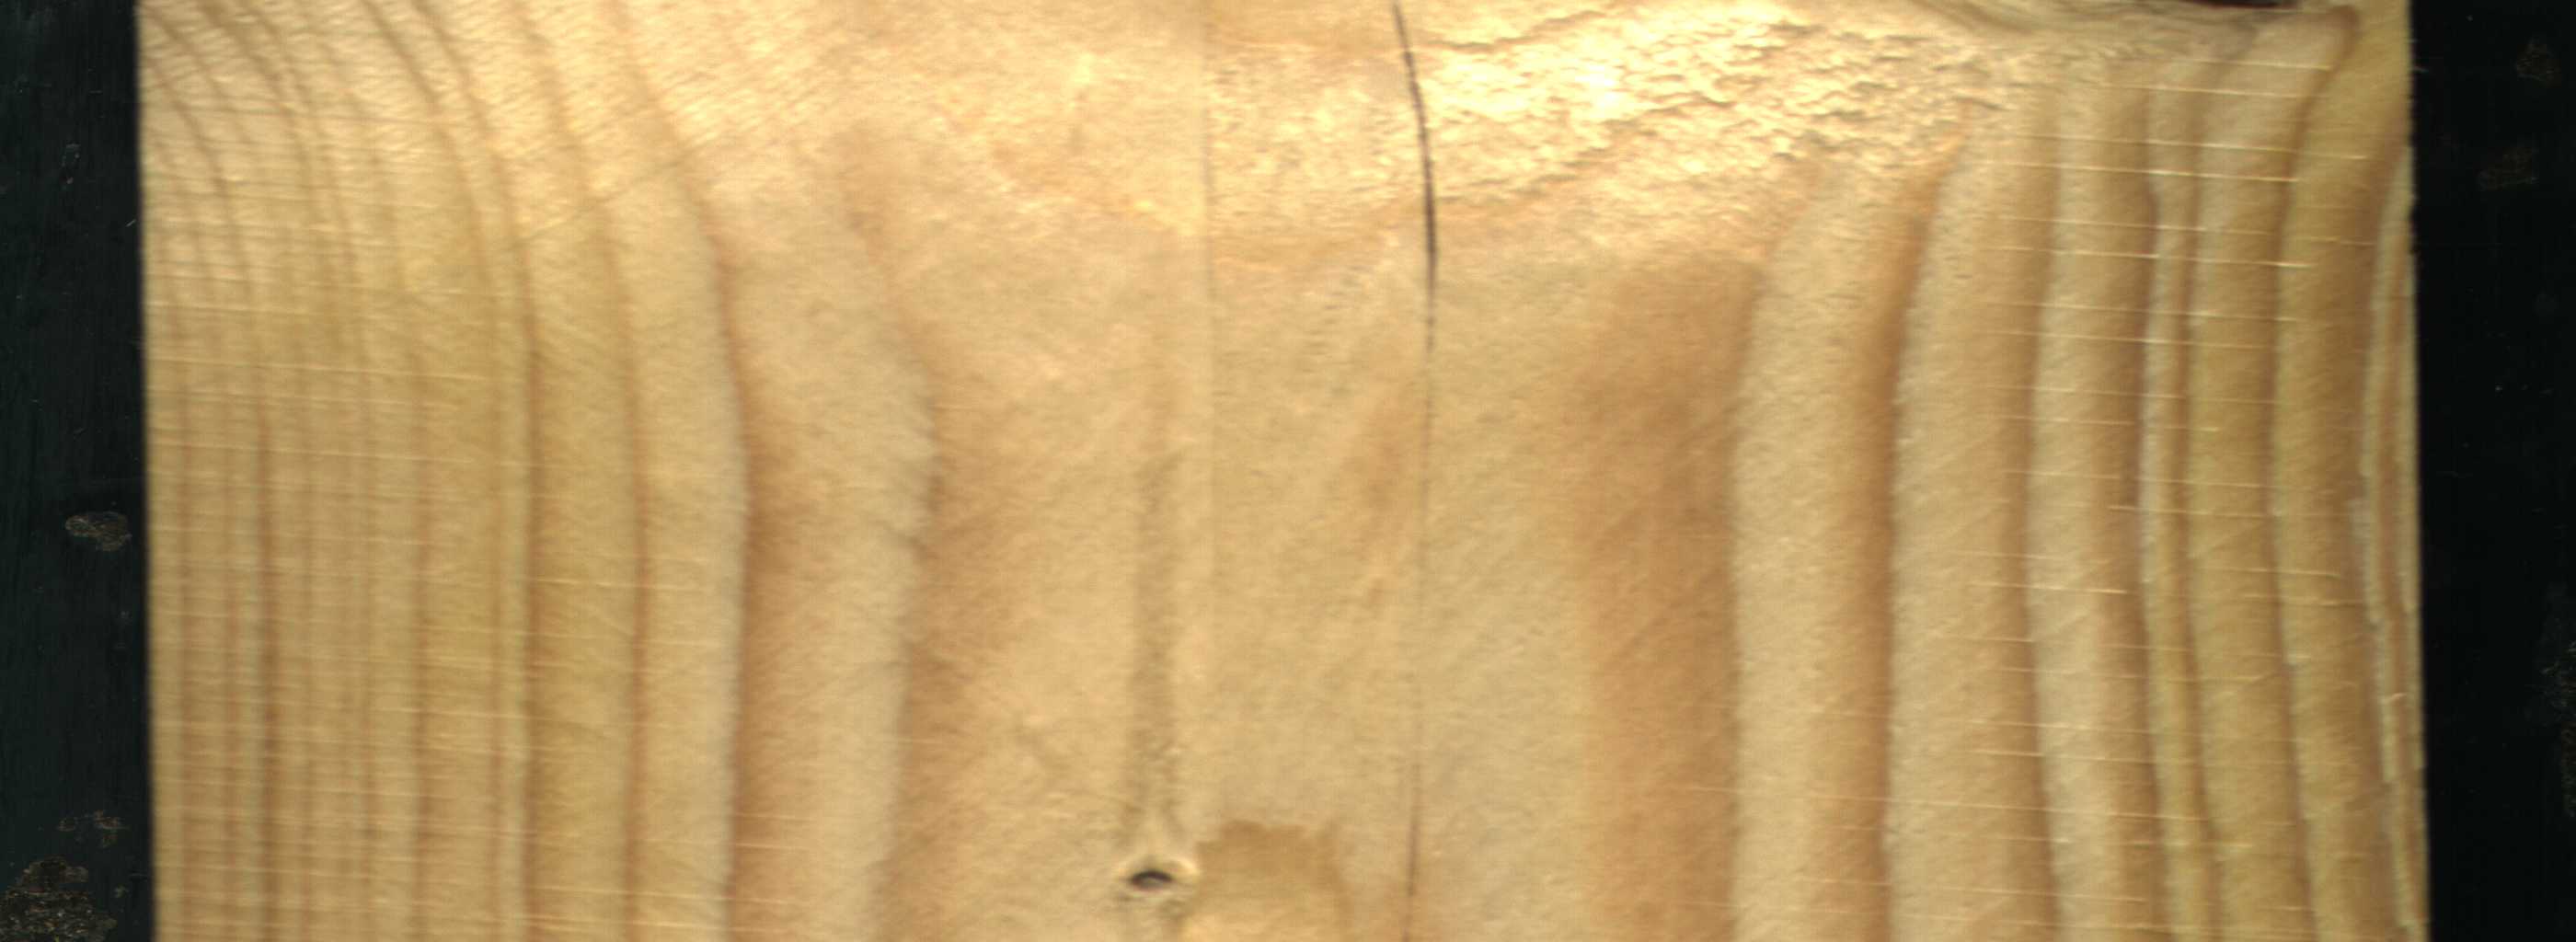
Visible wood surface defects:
Crack
Live_Knot